Question: What is the number of red dots?
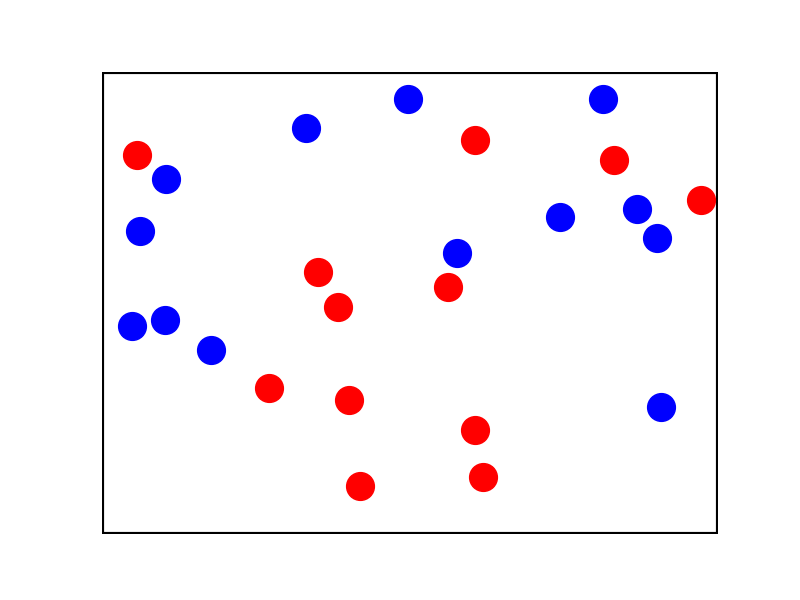
Answer: 12